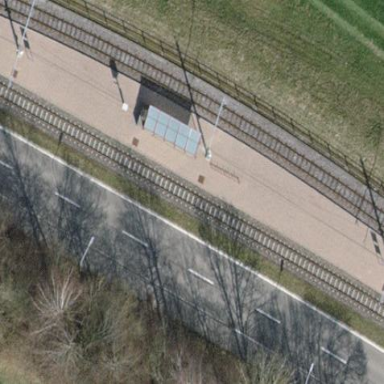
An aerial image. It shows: Paved platform for public transport with shelter.